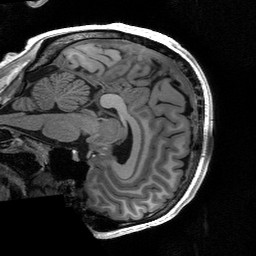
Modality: T1w
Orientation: sagittal
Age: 28
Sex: male